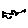
Label: bird